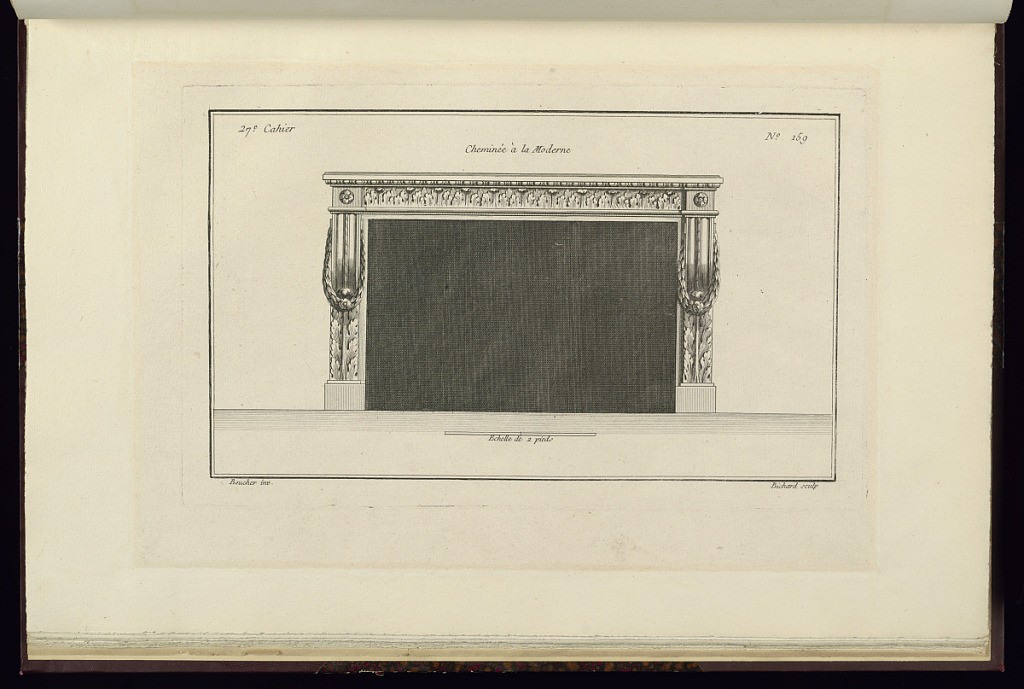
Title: Cheminée à la Moderne
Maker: Juste-François Boucher, French, 1736 – 1782
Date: ca. 1775
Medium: Engraving on off white laid paper
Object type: Print
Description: Design for a fireplace decorated with ornament including acanthus leaves, garland, rosettes, ribbon twist, and egg and dart . The plate is signed